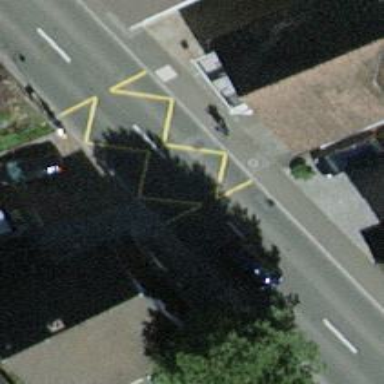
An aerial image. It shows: Bus stop with platform for public transport.